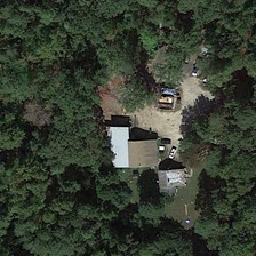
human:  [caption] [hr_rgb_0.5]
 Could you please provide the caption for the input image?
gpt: two houses with bright brown and white roof in the center.

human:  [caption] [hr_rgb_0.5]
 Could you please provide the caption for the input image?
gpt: Two houses of light brown and white roof in mid.

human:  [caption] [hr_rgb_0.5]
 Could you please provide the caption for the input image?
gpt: Two houses with light brown and white roofs in the middle.

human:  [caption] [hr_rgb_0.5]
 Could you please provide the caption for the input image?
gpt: two house in the middle while with two cars besides .

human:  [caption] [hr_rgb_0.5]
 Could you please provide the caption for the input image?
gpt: The white roofed house in the middle